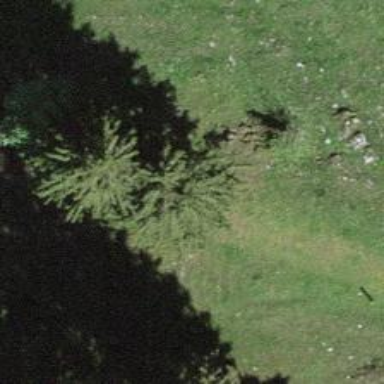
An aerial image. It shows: Single tag "natural: tree."